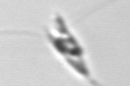
Label: Chrysochromulina_lanceolata